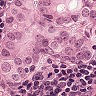
Metastatic tissue present: yes